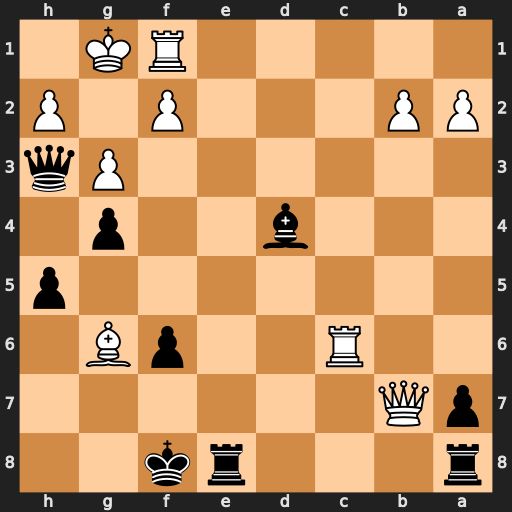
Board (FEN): r3rk2/pQ6/2R2pB1/7p/3b2p1/6Pq/PP3P1P/5RK1
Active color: b
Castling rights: -
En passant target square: -
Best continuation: Bxf2+ Rxf2 Re1+ Rf1 Rxf1#